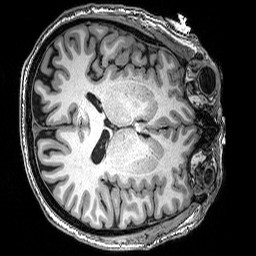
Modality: T1w
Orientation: axial
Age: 59
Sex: male
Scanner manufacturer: siemens
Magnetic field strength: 3 T
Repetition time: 2.53 s
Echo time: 0.0035 s